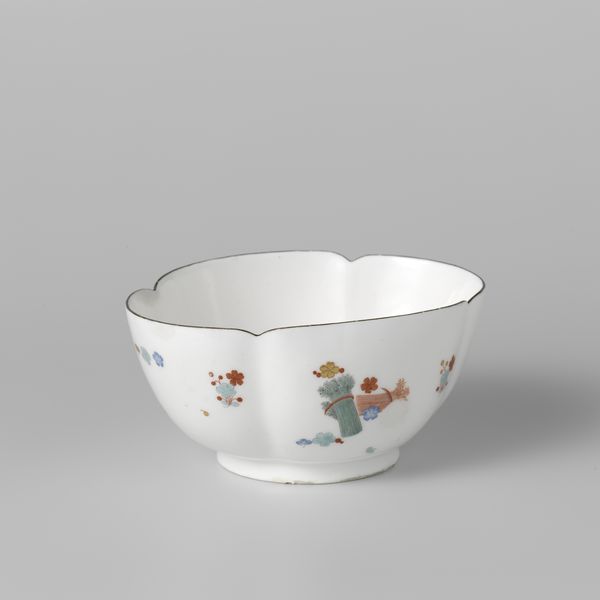
Titel: Kom, veelkleurig beschilderd met een Kakiemon-decor
Künstler: Vincennes
Standort: Amsterdam
Institution: Rijksmuseum
Schlagwörter: blau, weiß, gelb, grün, blume, blumen, bunt, schwarz, blüten, rot, malerei, ornament, schale, schüssel, keramik, vase, bündel, ernte, garben, getreide, weizen, blümchen, rand, handarbeit, tasse, bemalt, foto, porzellan, chinesisch, zier, porzelan, glasur, behälter, 17. jahrhundert, blütenform, glsiert